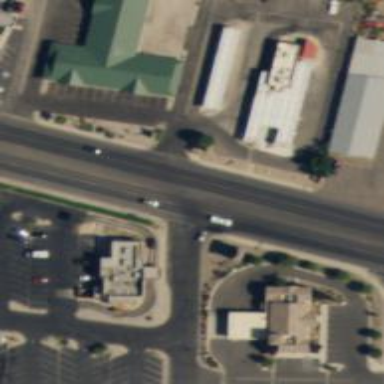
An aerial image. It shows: Asphalt trunk highway with separate sidewalks.